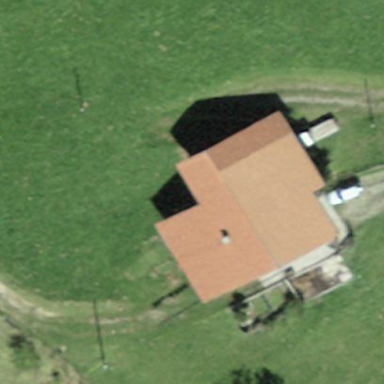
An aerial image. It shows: Farm building.